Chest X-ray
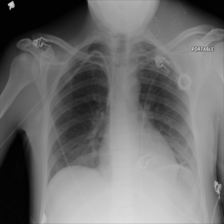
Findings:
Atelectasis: positive
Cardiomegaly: negative
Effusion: negative
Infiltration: negative
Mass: negative
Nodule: negative
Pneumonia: negative
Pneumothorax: negative
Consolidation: negative
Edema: negative
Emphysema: negative
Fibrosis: negative
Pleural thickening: negative
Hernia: negative